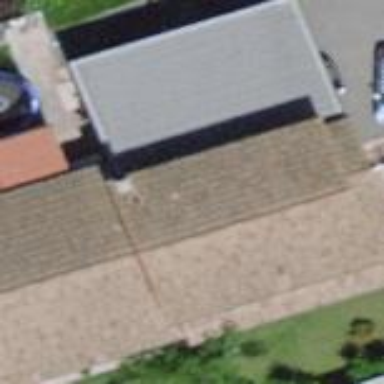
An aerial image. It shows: Detached building.